Question: I've an activity tracker table with 'activity_id' (Primary key, auto increment), user_id, api_function and date_added fields (please find the screenshot attached).

By using the below query I was able to count the number of entries per user in the last 28 days:
'''
SELECT COUNT( DISTINCT date(date_Added) ) AS day_of_activity, user_id
FROM activity_tracker
WHERE date_added >= DATE( NOW() ) - INTERVAL 28 DAY
GROUP BY user_id
LIMIT 0 , 30
'''
like:
'''
days_of_activity user_id
34 1
1 3
13 9
2 10
1 11
8 12
'''
I need to track the count of users who have:
'''
more than 16 entries in the past 28 days
between 6 to 16 in the past 28 days,
1 to 6 in the past 28 days,
no entries in the past 30 days,
no entries in the past 90 days and
no entries in the past 180 days.
'''
Is it possible to do this in single mysql query?
Please help me.
Thanks in advance.
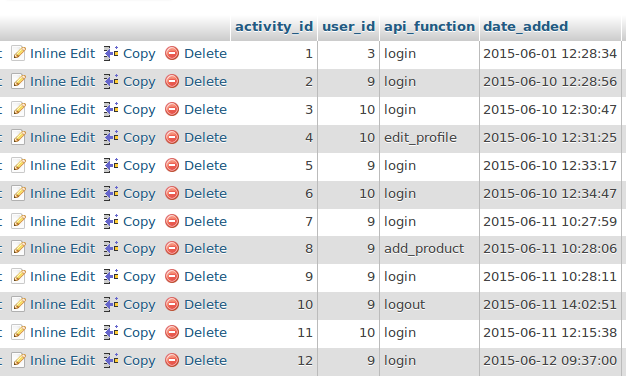
Answer: Please find the answer below:
'''
SELECT
SUM(
CASE WHEN day_of_activity>16 AND last_activity_date >= DATE(NOW()) - INTERVAL 28 DAY
THEN 1 ELSE 0
END)
as daily_users_count,
SUM(
CASE WHEN day_of_activity>6 AND day_of_activity <=16 AND last_activity_date >= DATE(NOW()) - INTERVAL 28 DAY
THEN 1 ELSE 0
END)
as weekly_users_count,
SUM(
CASE WHEN day_of_activity>=1 AND day_of_activity <=6 AND last_activity_date >= DATE(NOW()) - INTERVAL 28 DAY
THEN 1 ELSE 0
END)
as monthly_users_count,
SUM(
CASE WHEN DATE_SUB(CURDATE(),INTERVAL 30 DAY) >= last_activity_date OR last_activity_date IS NULL
THEN 1 ELSE 0
END)
as not_in_30,
SUM(
CASE WHEN DATE_SUB(CURDATE(),INTERVAL 90 DAY) >= last_activity_date OR last_activity_date IS NULL
THEN 1 ELSE 0
END)
as not_in_90,
SUM(
CASE WHEN DATE_SUB(CURDATE(),INTERVAL 180 DAY) >= last_activity_date OR last_activity_date IS NULL
THEN 1 ELSE 0
END)
as not_in_180
FROM (
SELECT COUNT(DISTINCT date(at.date_added)) as day_of_activity, a.user_id, max(at.date_added) as last_activity_date
FROM accounts a
LEFT JOIN activity_tracker at ON a.user_id = at.user_id
WHERE a.user_role_id = 2
GROUP BY a.user_id
)temp
'''